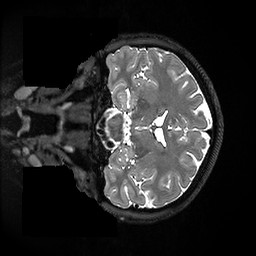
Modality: T2w
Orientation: coronal
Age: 22
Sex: female
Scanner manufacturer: ge
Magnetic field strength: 3 T
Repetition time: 3.202 s
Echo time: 0.06609 s